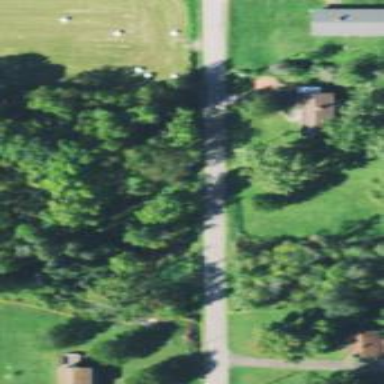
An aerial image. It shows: Residential road with bridge.